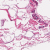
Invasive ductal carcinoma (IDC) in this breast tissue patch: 0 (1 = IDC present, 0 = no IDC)